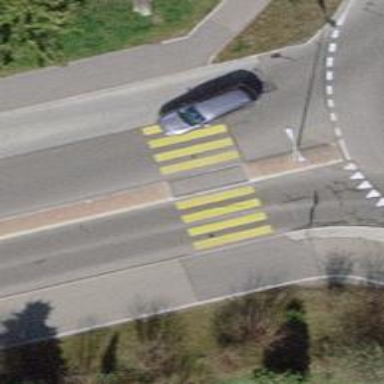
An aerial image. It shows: Uncontrolled zebra crossing with pedestrian island.